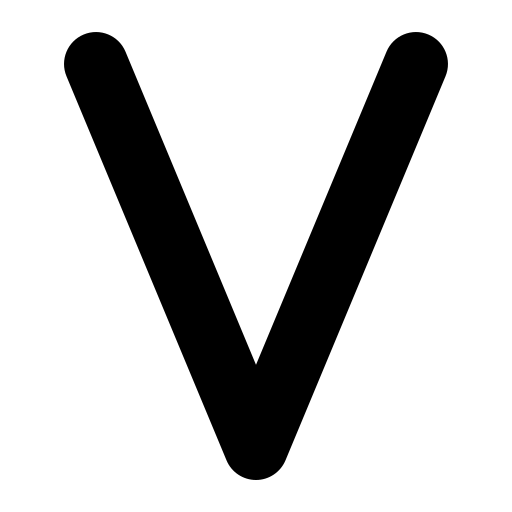
Tags: icon, FontAwesome, fa-icon, solid, v